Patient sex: M
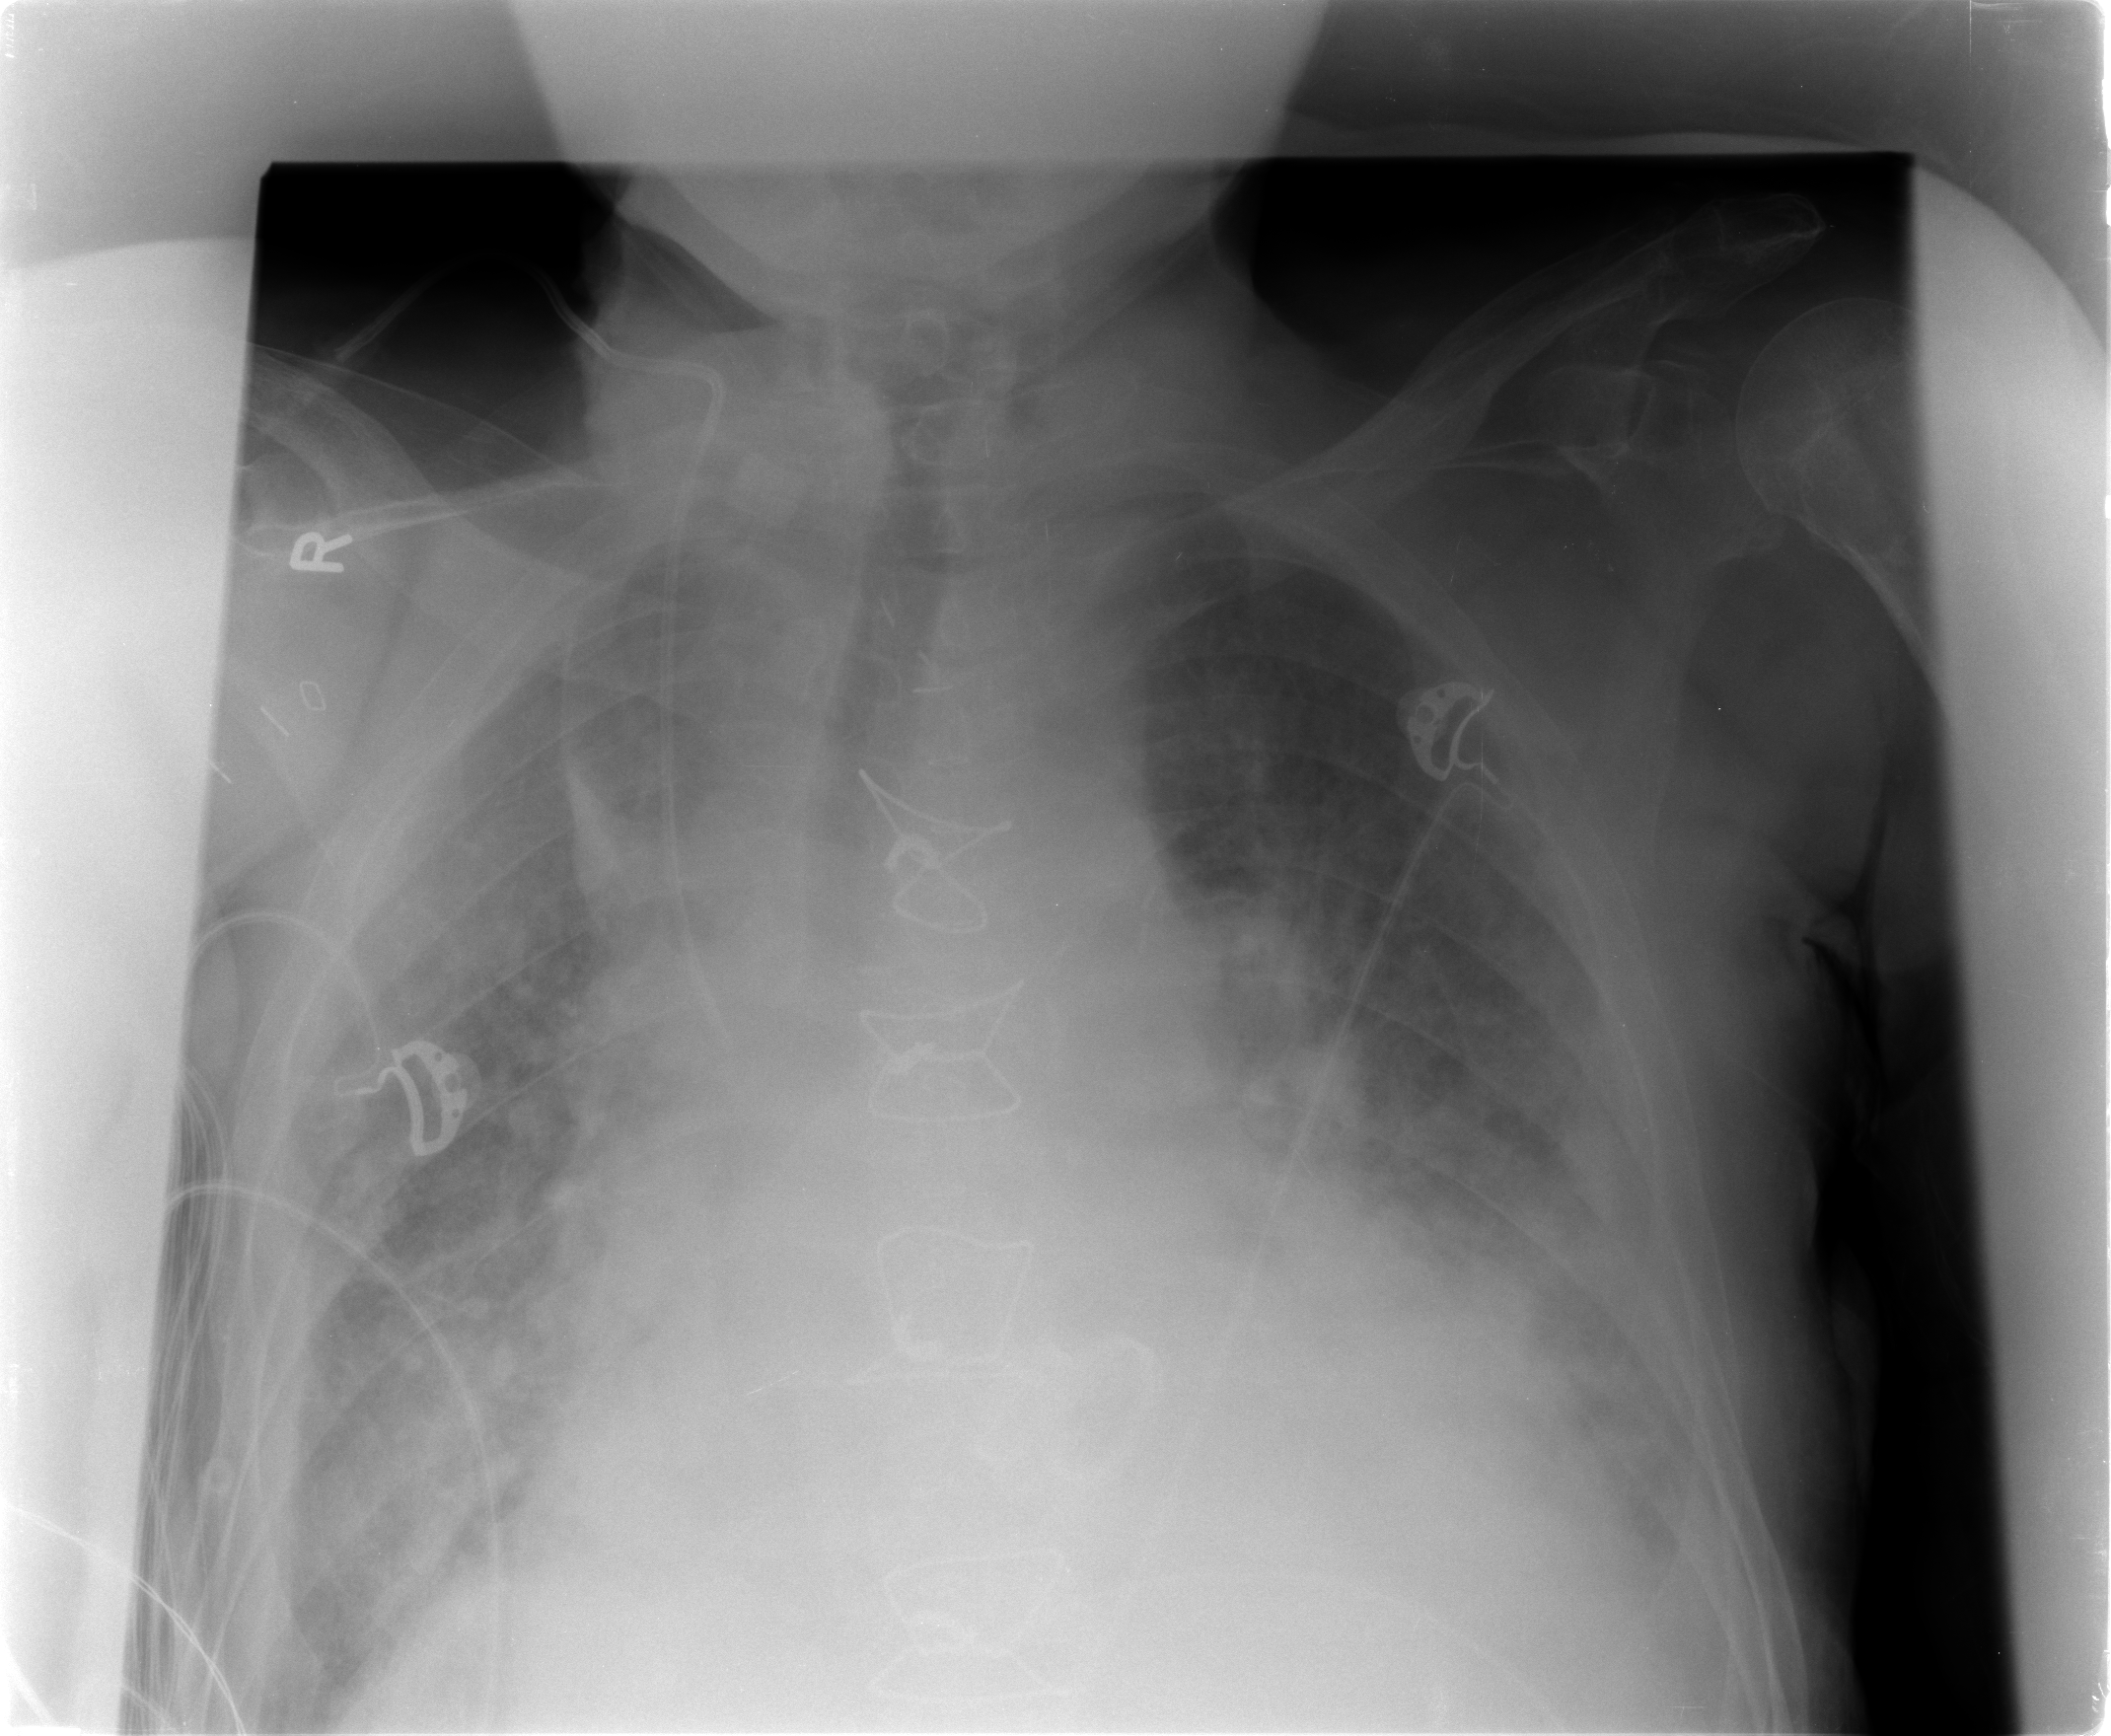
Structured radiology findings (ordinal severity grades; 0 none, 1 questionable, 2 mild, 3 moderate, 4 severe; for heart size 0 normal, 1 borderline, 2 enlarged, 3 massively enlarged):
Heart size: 2
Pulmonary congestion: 2
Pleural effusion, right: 3
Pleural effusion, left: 2
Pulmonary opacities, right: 3
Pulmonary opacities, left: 2
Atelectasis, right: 2
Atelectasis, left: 2